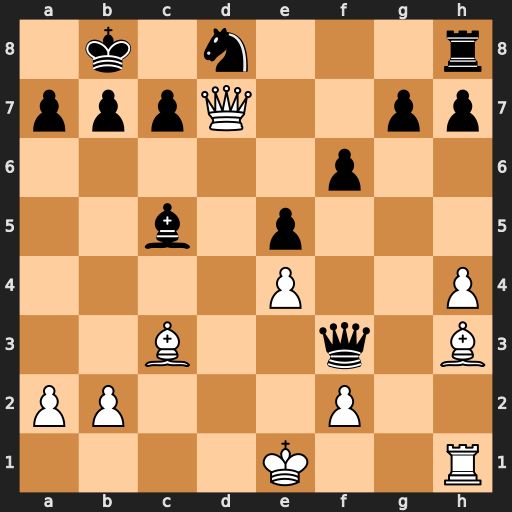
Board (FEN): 1k1n3r/pppQ2pp/5p2/2b1p3/4P2P/2B2q1B/PP3P2/4K2R
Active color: w
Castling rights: K
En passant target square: -
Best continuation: Qc8#